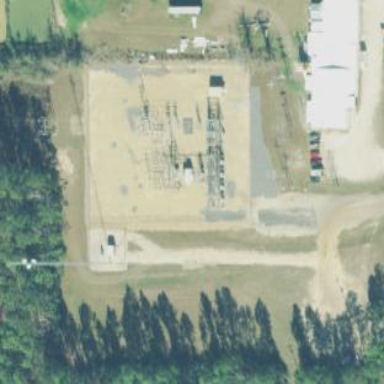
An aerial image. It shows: Distribution substation surrounded by fence.